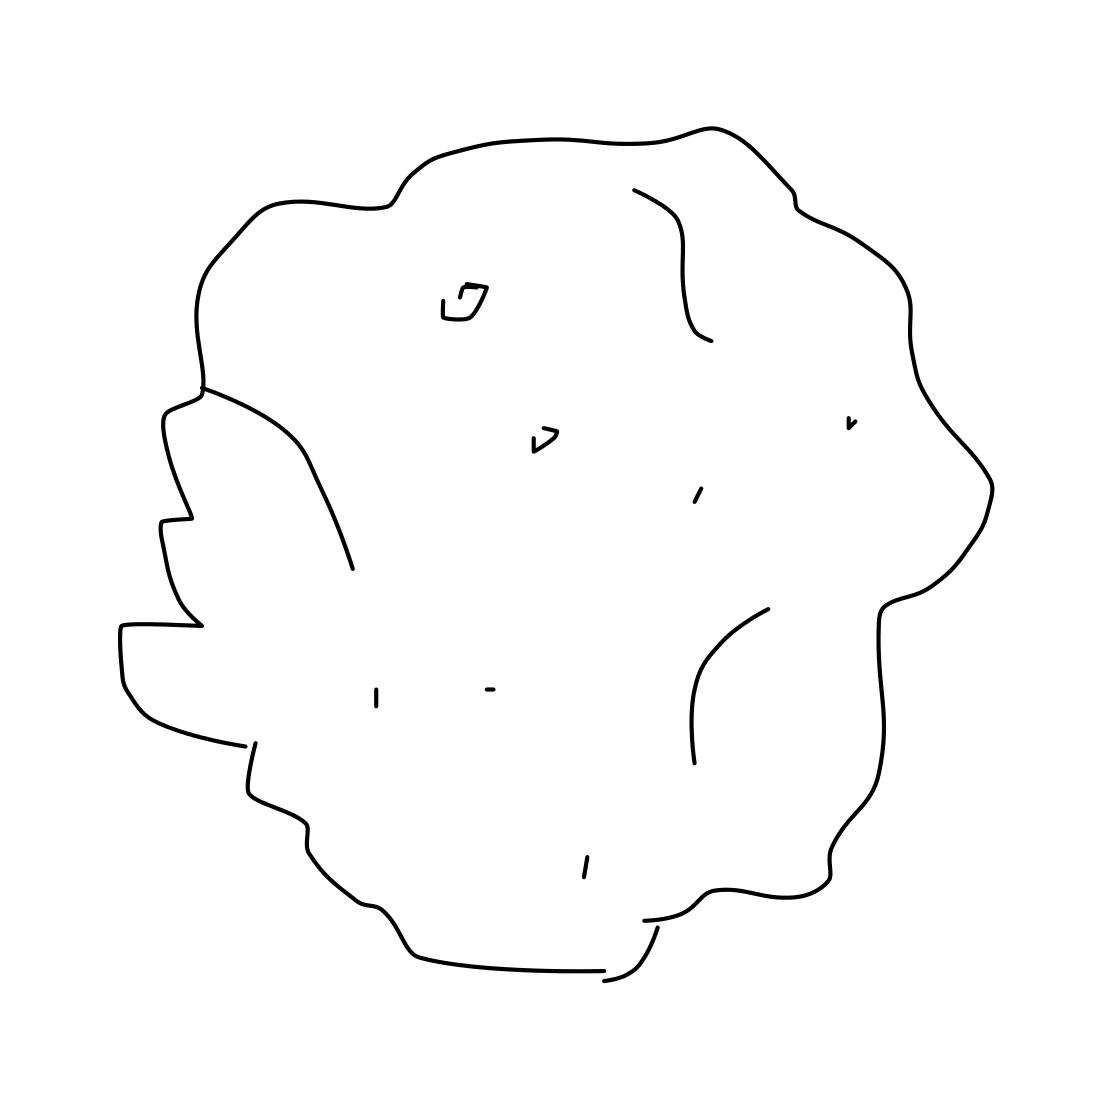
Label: bush